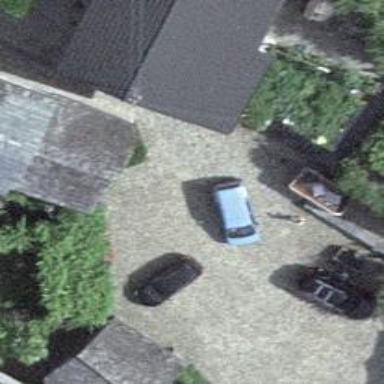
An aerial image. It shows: Residential road with paving stones.